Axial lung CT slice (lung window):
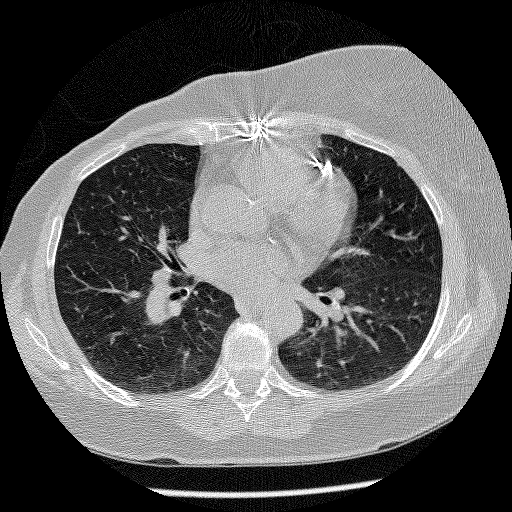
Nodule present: no